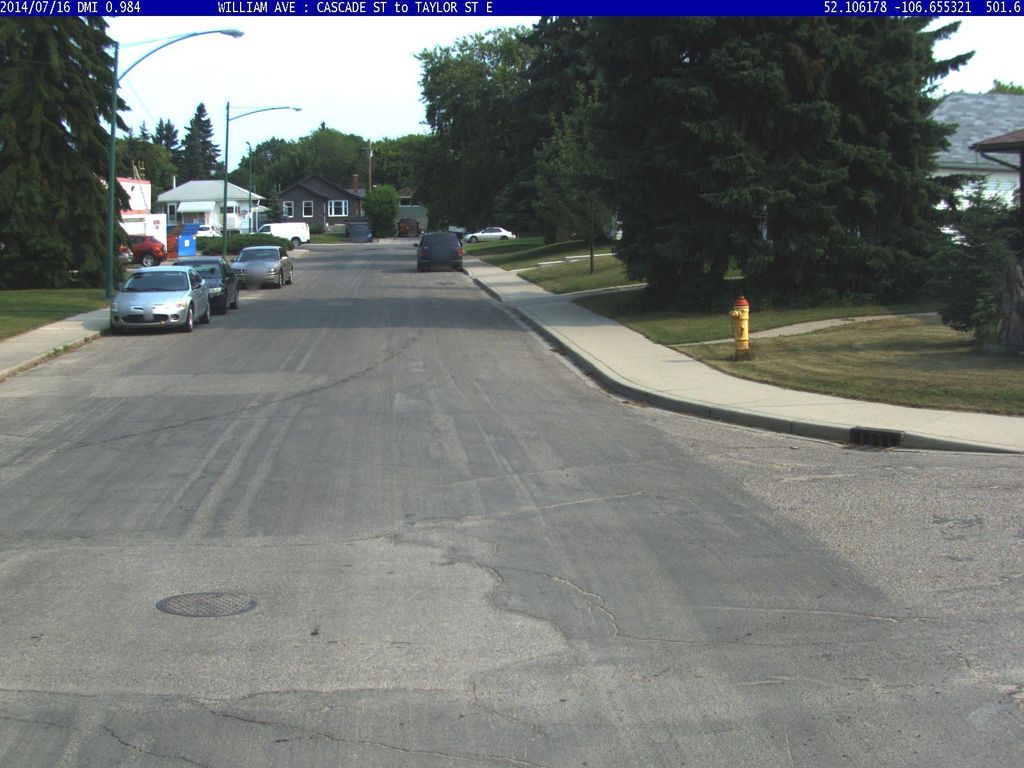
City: saskatoon